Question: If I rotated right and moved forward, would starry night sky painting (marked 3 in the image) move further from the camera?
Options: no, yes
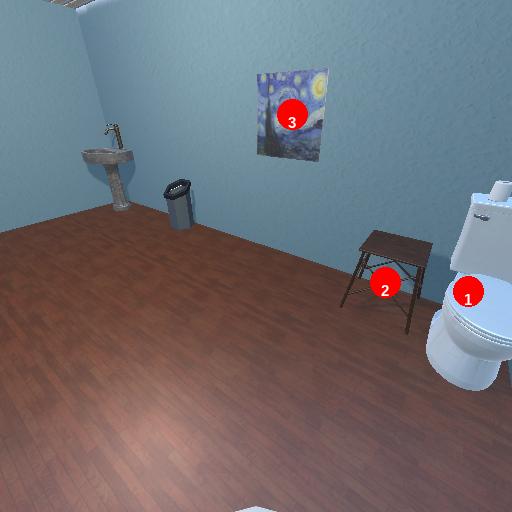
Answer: no